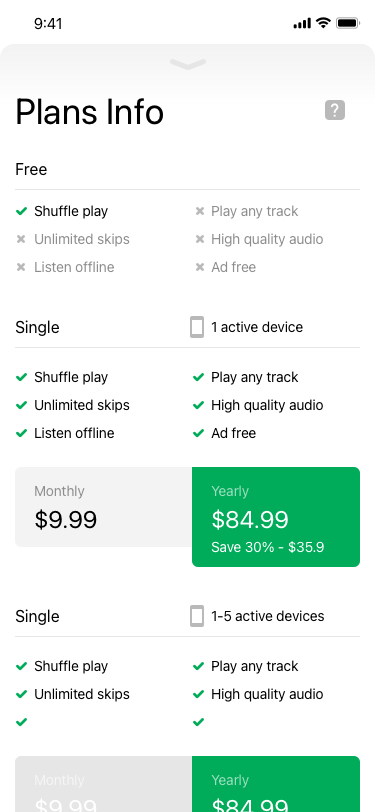
Text in this UI design:
Plans Info
Ad free
Unlimited skips
Listen offline
Play any track
Shuffle play
High quality audio
Free
Monthly
Yearly
Save 30% - $35.9
$9.99
$84.99
Ad free
Unlimited skips
Listen offline
Play any track
Shuffle play
High quality audio
1 active device
Single
Unlimited skips
Play any track
Shuffle play
High quality audio
1-5 active devices
Single
KK
9:41 AM